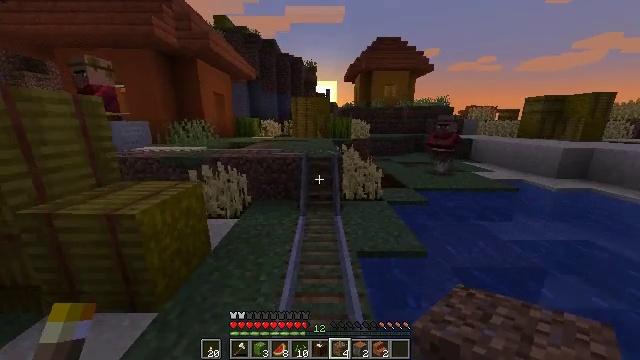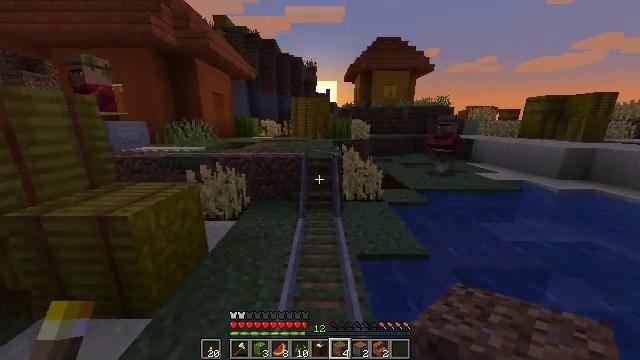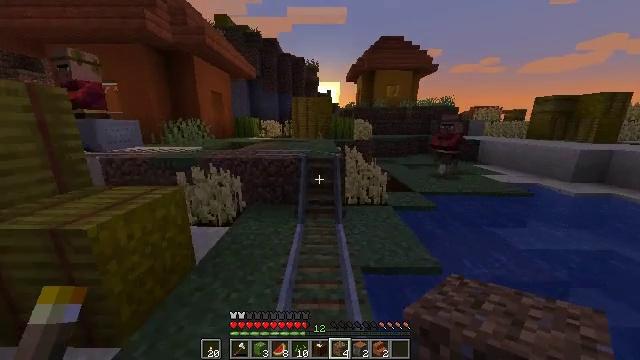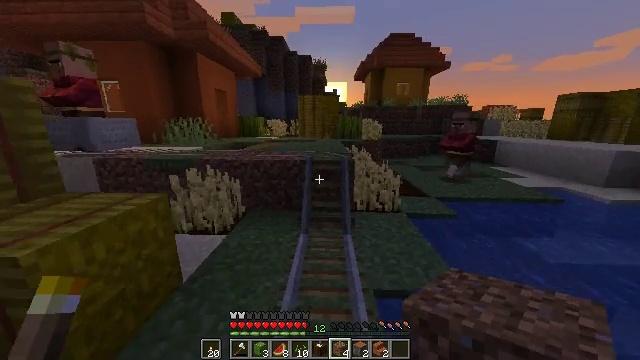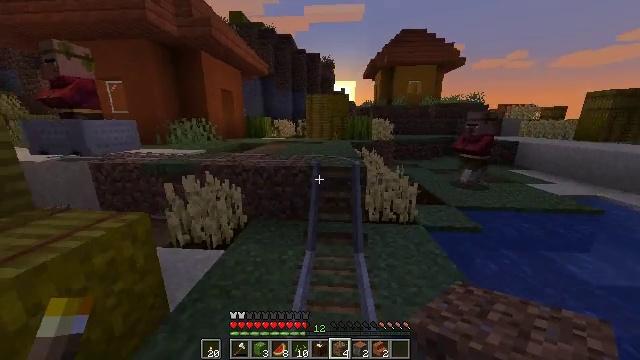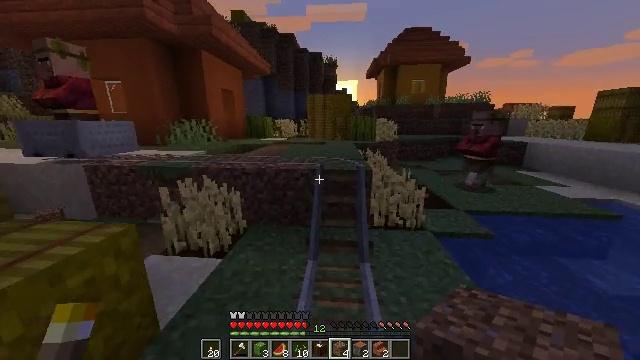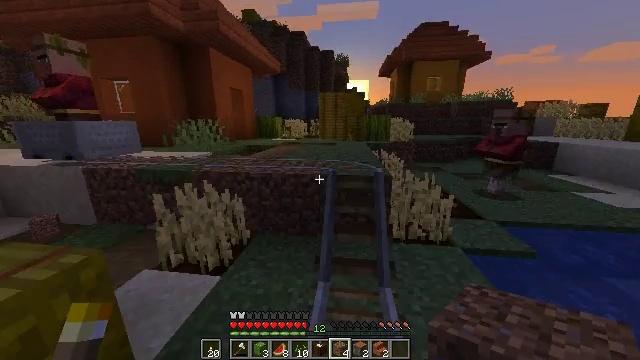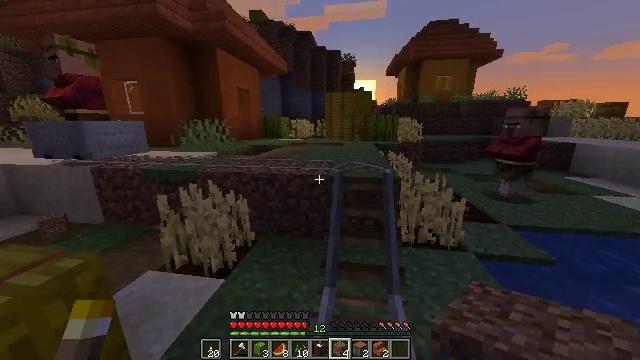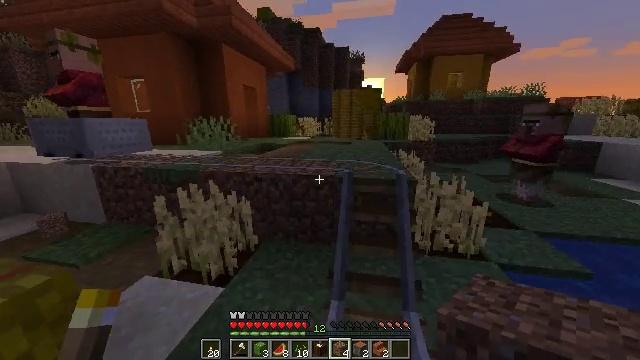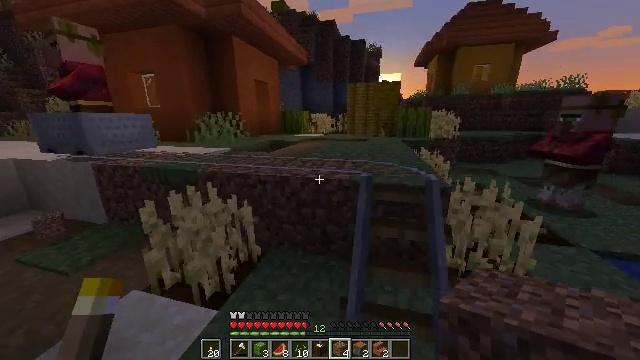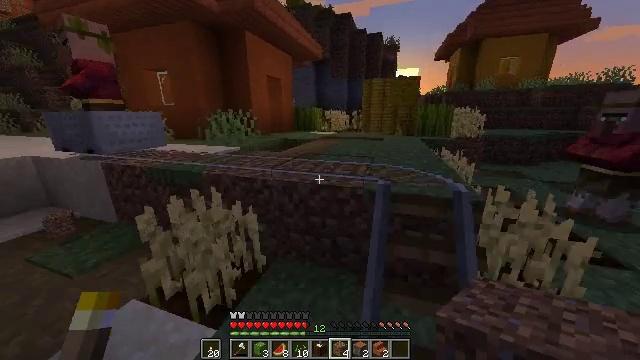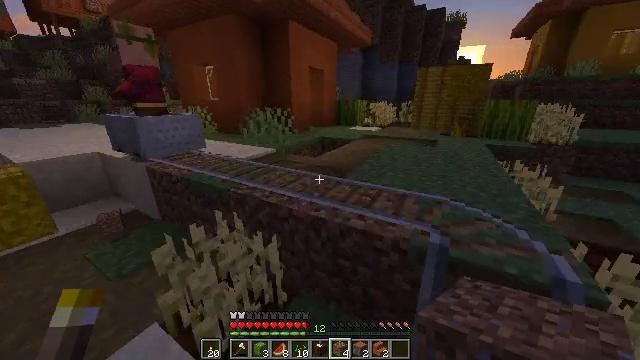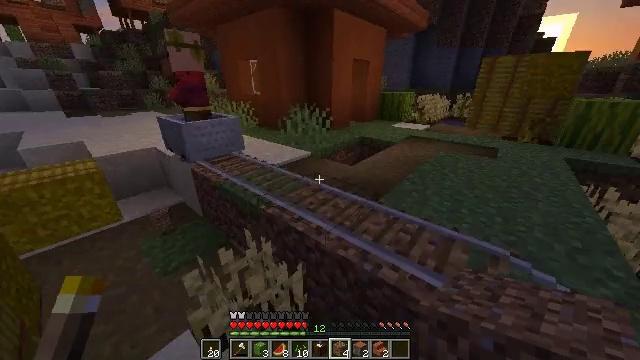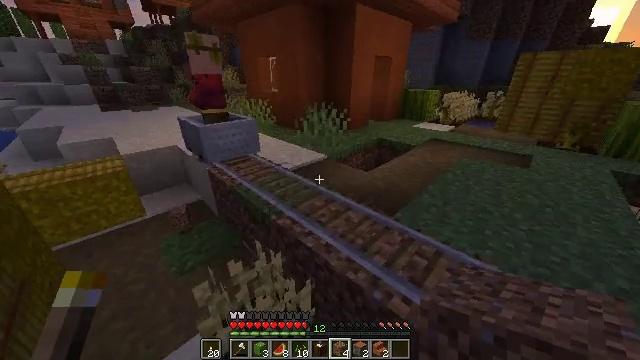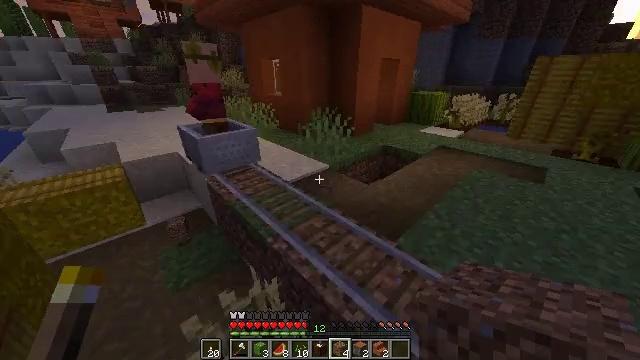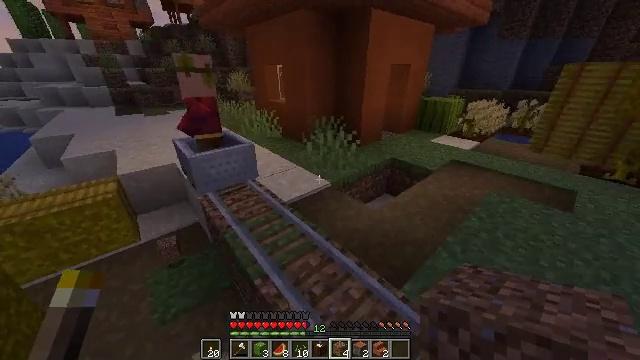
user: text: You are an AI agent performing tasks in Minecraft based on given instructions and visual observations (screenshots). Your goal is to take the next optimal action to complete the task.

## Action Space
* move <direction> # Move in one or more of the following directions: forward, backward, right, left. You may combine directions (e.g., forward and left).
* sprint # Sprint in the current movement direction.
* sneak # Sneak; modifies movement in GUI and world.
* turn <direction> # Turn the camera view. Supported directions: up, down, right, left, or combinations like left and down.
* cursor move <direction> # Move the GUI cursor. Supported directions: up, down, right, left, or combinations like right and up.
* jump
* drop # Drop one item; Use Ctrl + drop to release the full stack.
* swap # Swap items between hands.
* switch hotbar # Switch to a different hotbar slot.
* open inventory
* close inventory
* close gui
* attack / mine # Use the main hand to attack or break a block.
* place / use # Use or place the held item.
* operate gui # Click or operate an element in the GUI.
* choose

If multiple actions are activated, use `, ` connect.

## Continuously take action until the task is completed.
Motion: motion action
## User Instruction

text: Mine the rail.
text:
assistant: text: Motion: move forward
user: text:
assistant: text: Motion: move forward, sprint
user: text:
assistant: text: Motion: move forward, sprint, turn left
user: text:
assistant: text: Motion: move forward, sprint, turn left
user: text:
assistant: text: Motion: move forward, sprint
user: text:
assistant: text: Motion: move forward, turn left
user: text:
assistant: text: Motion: move forward, turn left
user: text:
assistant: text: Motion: move forward, turn left
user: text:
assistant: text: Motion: move forward, turn left
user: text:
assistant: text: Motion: move forward, turn left
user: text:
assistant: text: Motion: move forward, turn left and down, jump
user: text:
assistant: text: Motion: move forward, turn left and down, jump
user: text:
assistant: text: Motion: move forward, turn left and down, jump
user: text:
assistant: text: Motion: move forward, turn left, jump
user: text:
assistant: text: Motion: move forward, turn left, jump
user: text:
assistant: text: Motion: move forward, turn left and down
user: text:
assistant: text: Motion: move forward, turn left and down
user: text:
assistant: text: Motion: move forward, turn left
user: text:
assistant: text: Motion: move forward
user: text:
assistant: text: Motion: move forward
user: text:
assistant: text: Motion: move forward and move right, turn left
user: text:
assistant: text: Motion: move forward and move right, turn left
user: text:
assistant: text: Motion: move forward and move right, turn left and down
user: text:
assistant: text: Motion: move forward and move right, turn left
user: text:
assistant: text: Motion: move forward, turn left
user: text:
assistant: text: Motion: move forward, turn left
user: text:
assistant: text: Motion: move forward, turn left
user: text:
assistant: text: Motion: move forward, sprint
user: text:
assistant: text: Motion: move forward, sprint
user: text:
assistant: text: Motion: move forward, sprint